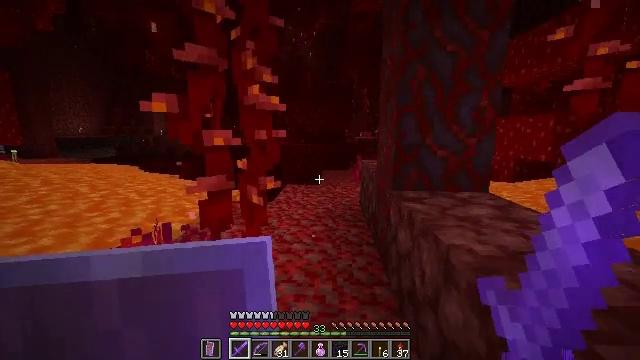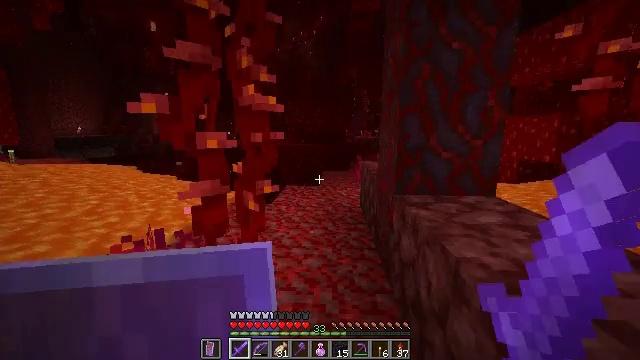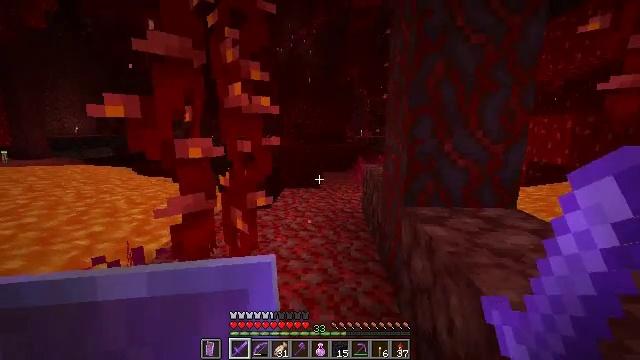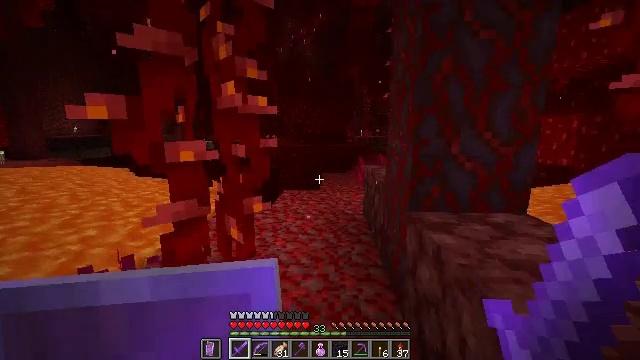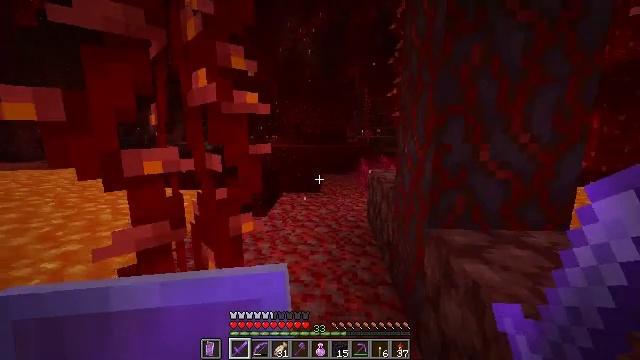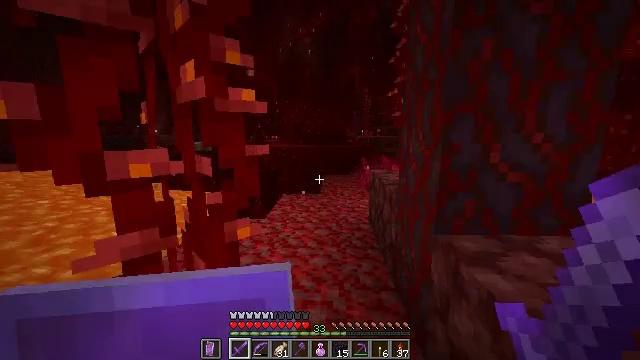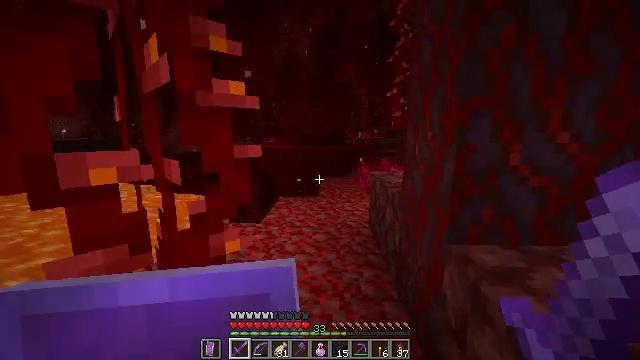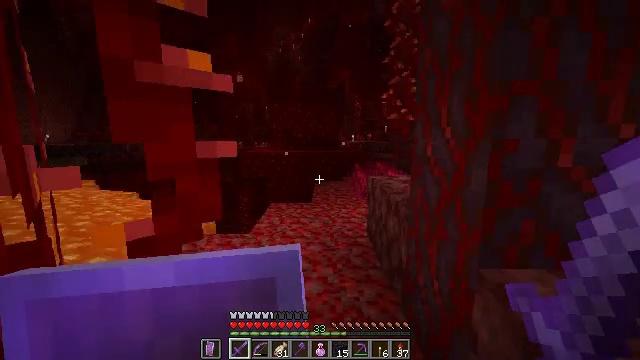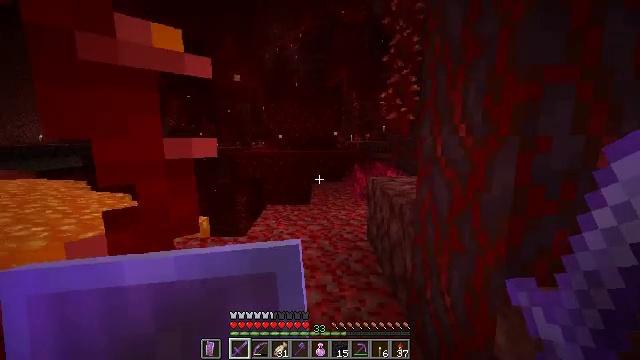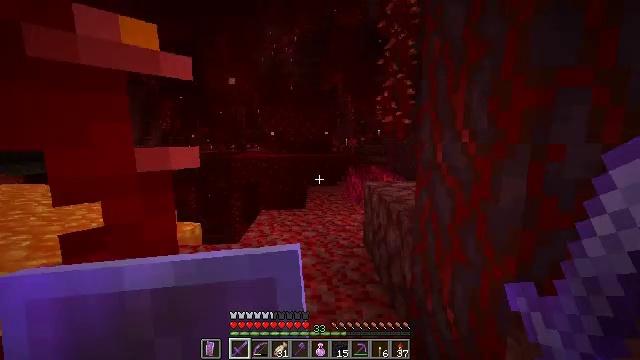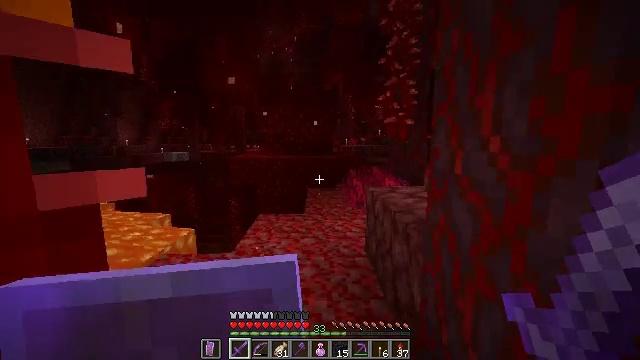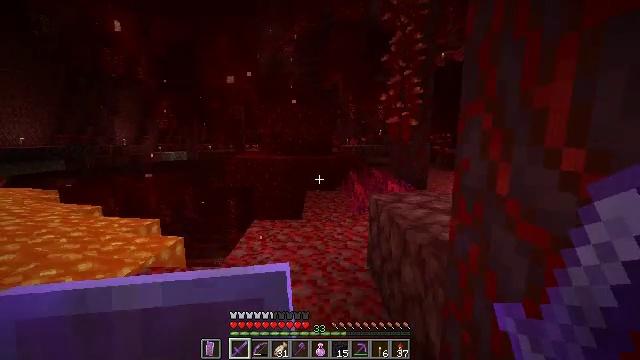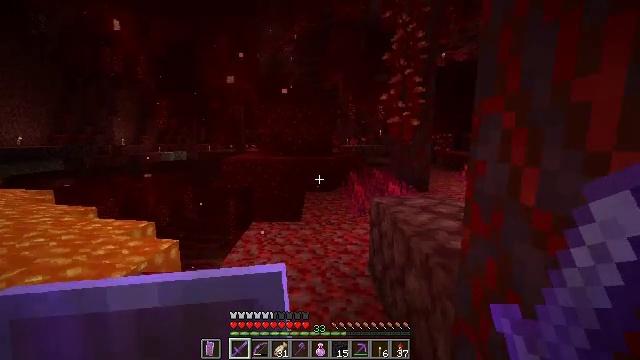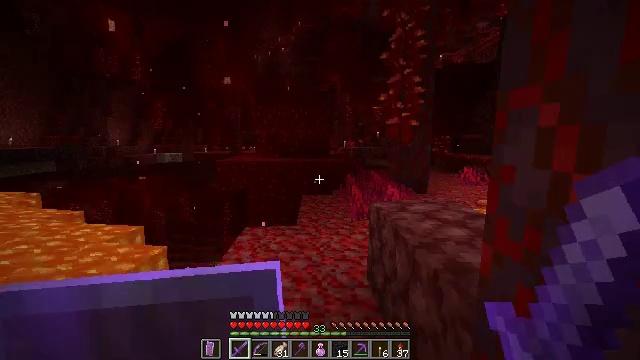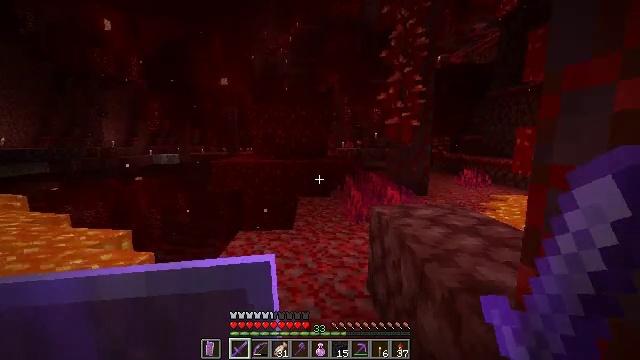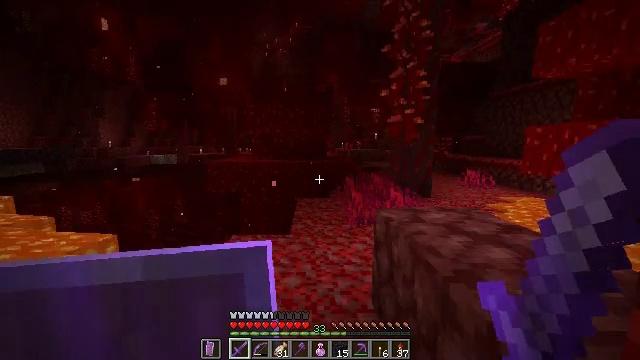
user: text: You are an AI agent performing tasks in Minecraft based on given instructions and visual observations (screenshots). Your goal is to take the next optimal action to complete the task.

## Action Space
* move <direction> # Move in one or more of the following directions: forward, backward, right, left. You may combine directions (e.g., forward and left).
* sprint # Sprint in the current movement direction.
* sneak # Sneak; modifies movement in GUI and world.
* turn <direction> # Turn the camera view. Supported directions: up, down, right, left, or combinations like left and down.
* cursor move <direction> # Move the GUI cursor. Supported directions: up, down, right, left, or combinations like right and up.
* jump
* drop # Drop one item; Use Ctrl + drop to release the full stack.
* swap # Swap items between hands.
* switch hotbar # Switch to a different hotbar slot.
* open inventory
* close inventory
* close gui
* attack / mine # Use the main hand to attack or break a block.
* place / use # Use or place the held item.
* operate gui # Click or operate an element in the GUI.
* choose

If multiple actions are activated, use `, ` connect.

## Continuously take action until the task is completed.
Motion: motion action
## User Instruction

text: Collect warped fungus to use for crafting.
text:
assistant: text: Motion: move forward
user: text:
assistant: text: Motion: move forward
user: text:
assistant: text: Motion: move forward
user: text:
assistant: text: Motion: move forward
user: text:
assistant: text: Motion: move forward
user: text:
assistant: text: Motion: move forward
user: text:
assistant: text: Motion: move forward, turn right
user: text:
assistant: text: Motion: move forward
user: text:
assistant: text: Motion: move forward, turn right
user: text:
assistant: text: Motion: move forward
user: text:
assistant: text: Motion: move forward
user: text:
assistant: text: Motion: move forward
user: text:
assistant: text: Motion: move forward
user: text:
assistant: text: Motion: move forward
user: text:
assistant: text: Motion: move forward
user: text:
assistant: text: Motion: move forward
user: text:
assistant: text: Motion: move forward, turn right
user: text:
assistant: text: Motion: move forward, turn right
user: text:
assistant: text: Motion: move forward, turn right and down
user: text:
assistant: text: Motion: move forward
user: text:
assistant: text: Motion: move forward, turn right
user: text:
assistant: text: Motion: move forward
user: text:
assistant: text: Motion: move forward
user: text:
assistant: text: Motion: move forward
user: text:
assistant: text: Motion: move forward
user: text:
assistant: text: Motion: move forward, turn right
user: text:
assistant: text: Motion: move forward, turn right
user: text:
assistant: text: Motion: move forward, turn right
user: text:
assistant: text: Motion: move forward
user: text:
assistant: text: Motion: move forward